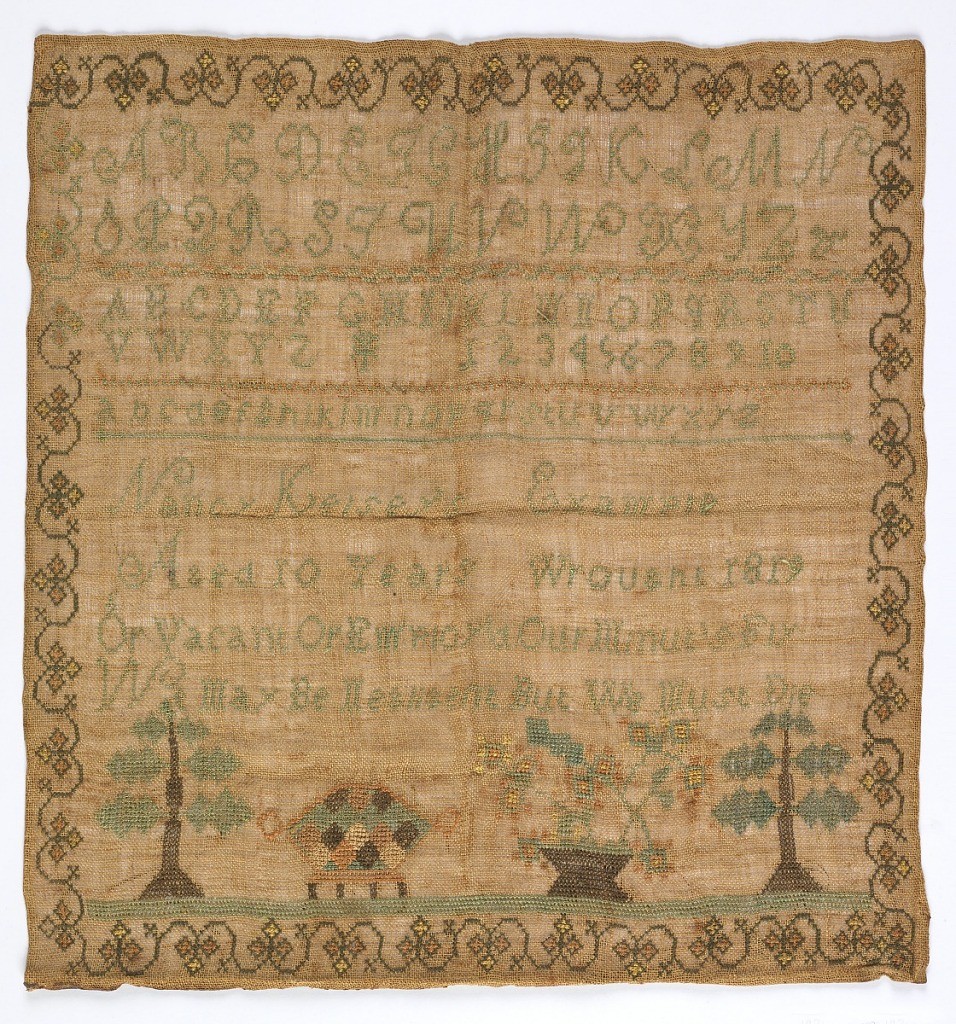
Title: Sampler
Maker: Nancy Keisey, American
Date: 1819
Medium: silk embroidery on linen foundation Technique: embroidered in cross stitch on plain weave foundation
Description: Curving floral vine enclosing three alphabets and one set of numerals, with an inscription and verse: "For vacant and empty our minutes fly, We may be Negligent but we must die."